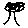
Label: tree